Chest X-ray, PA view. Patient: 57 years old, sex F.
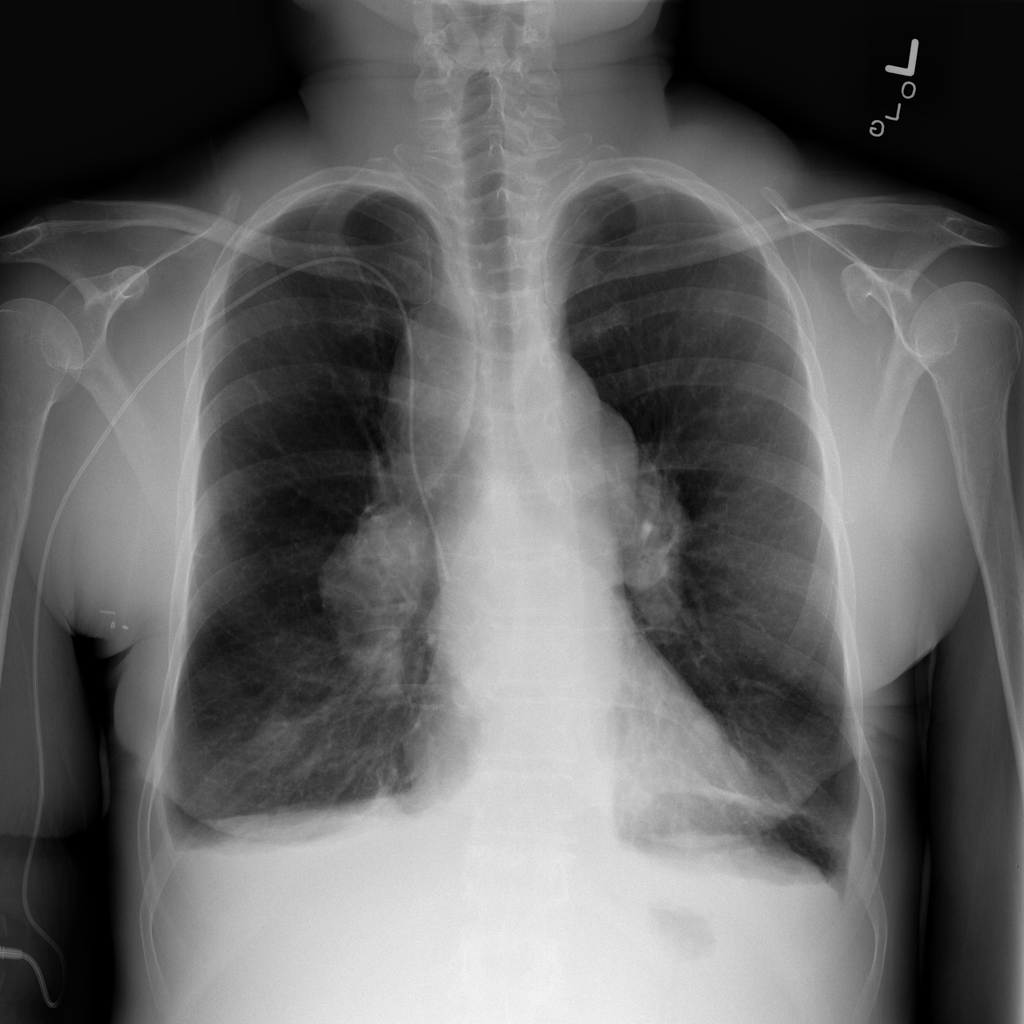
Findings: Atelectasis, Effusion